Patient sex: M
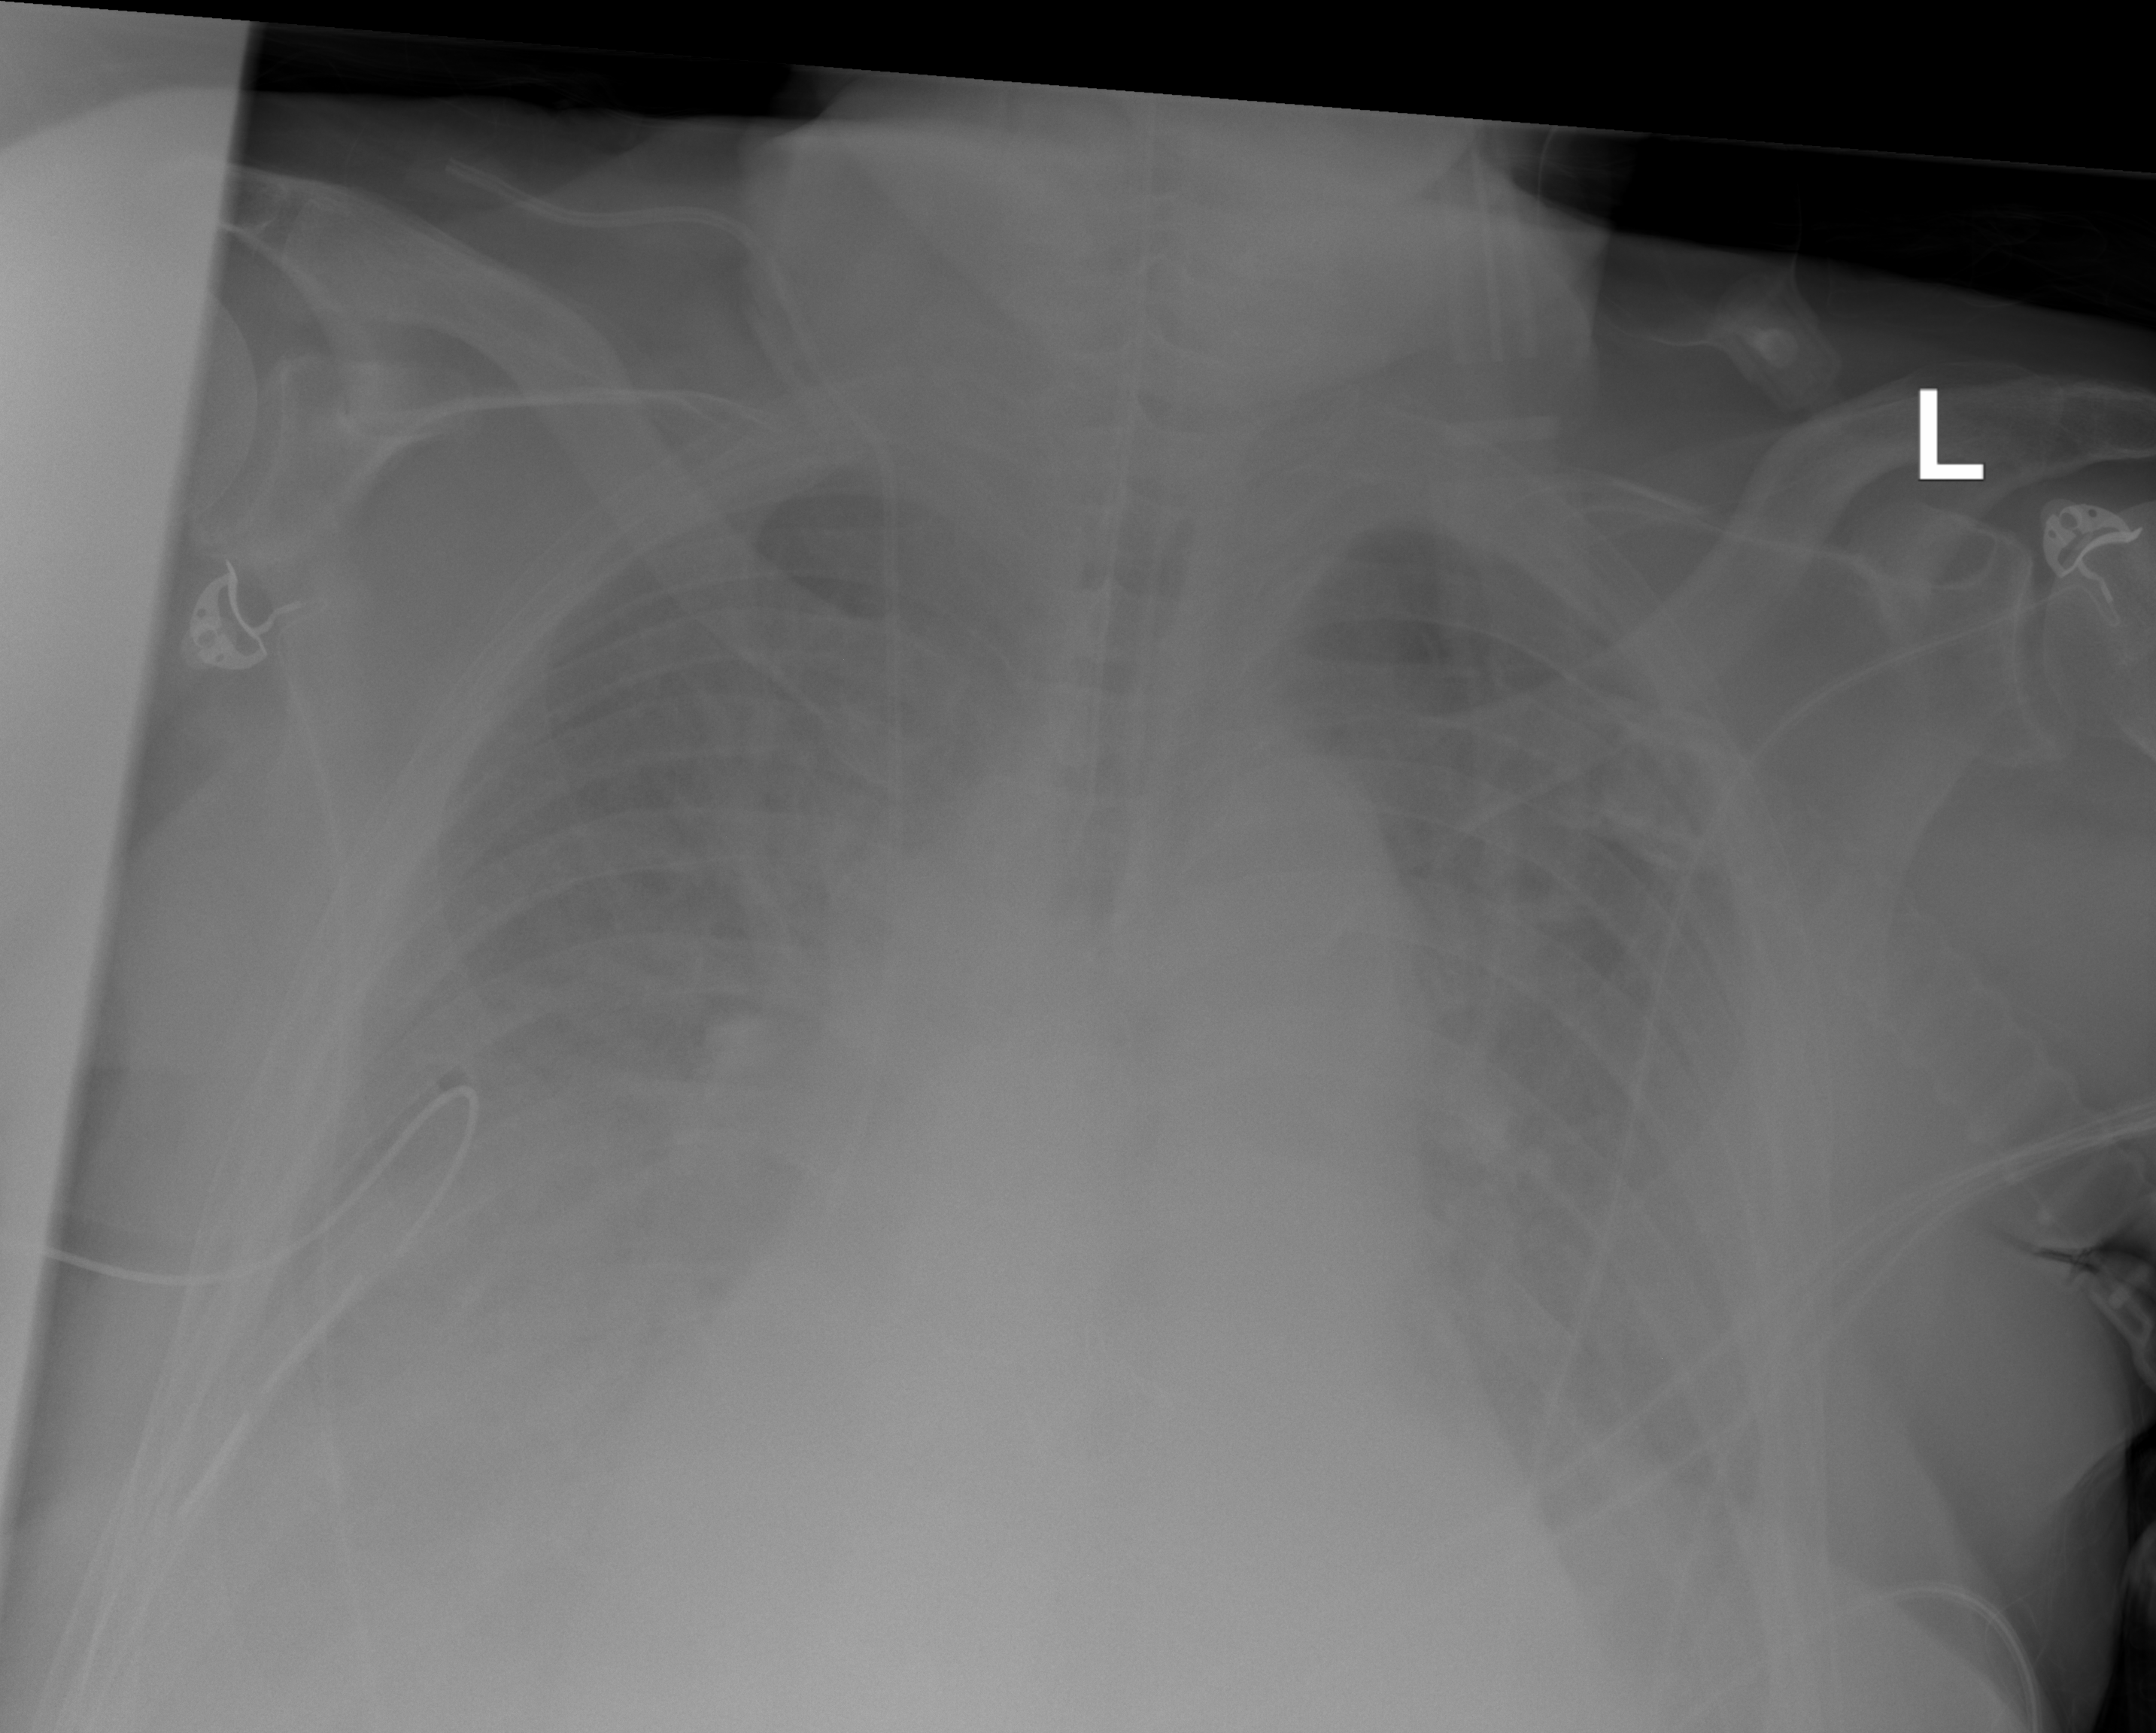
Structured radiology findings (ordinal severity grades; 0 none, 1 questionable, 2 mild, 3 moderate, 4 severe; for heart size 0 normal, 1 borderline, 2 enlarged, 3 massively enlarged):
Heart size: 2
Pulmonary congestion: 2
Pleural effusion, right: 4
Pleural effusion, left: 4
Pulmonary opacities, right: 1
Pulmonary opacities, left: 1
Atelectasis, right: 2
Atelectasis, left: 2